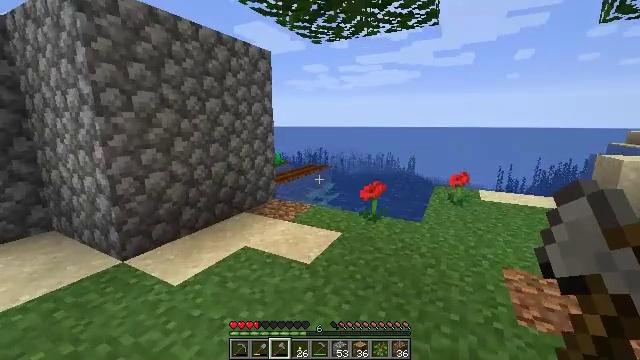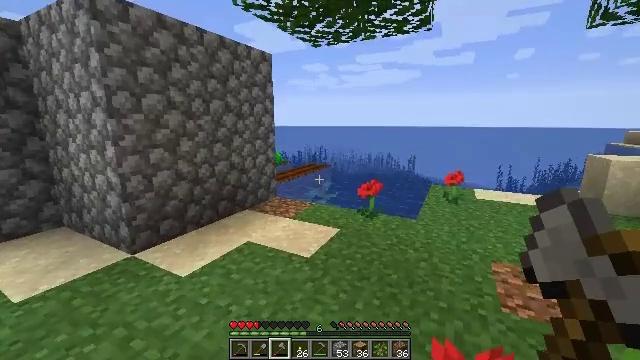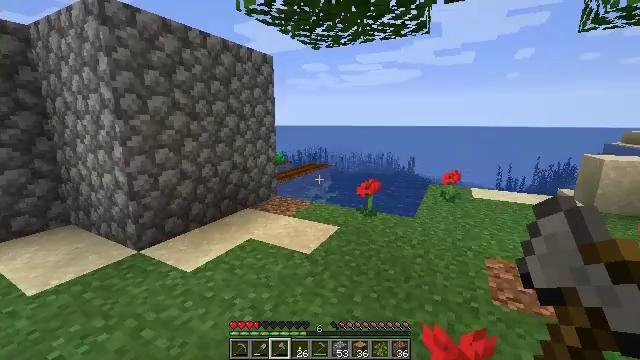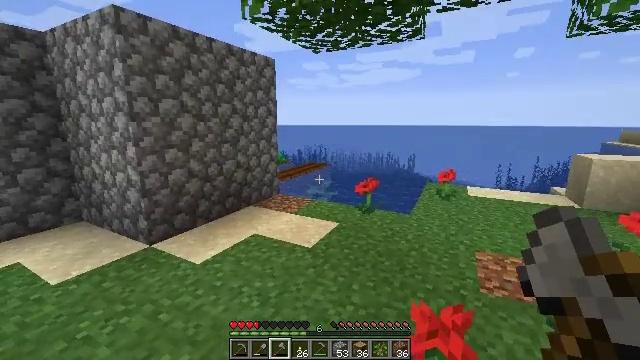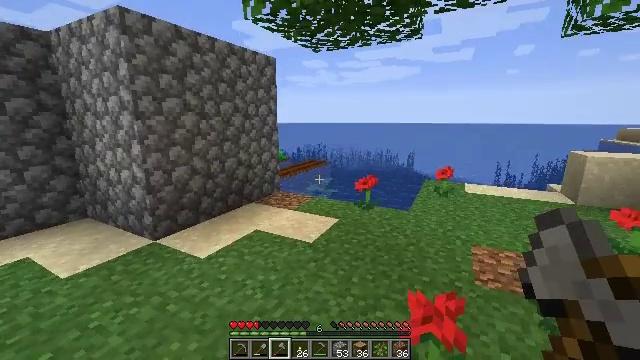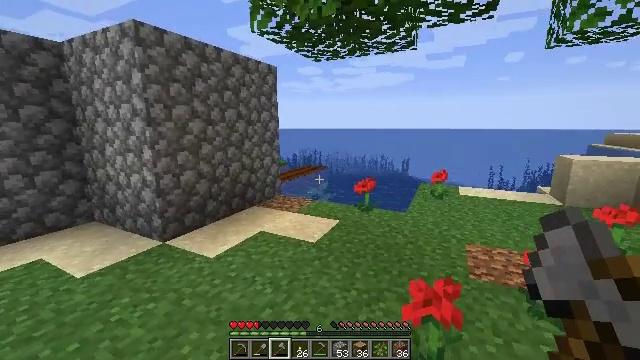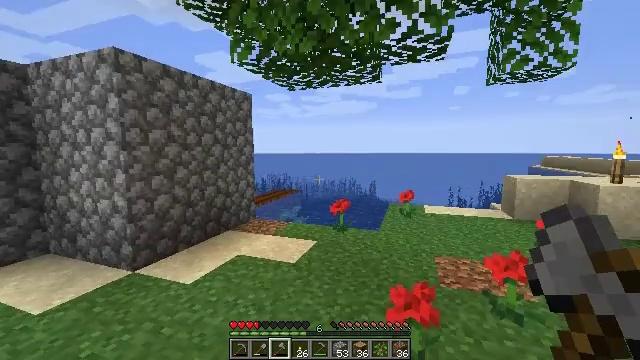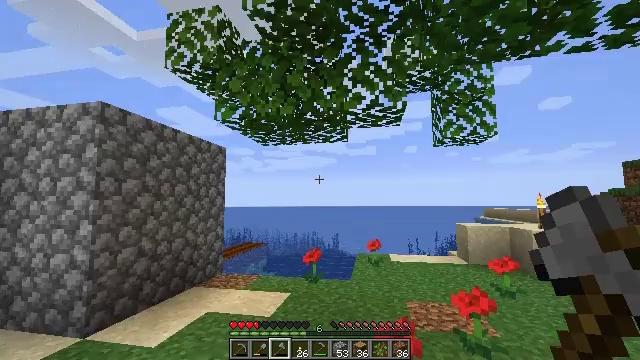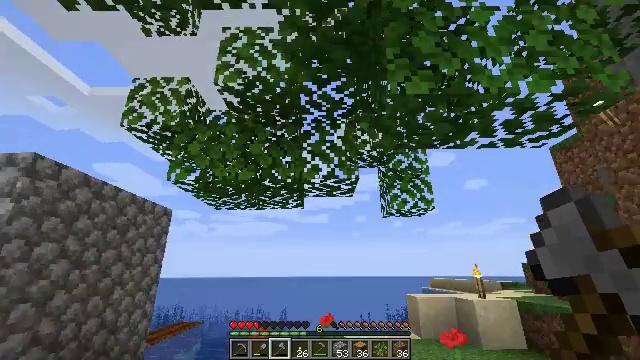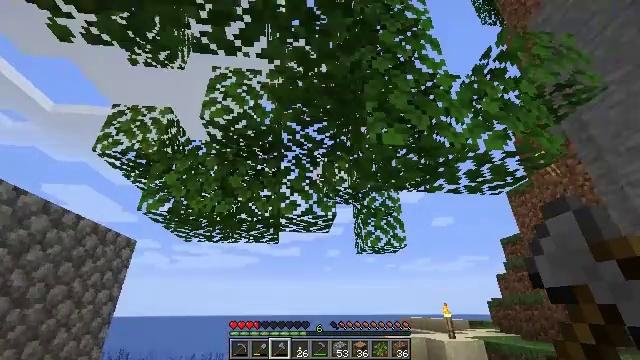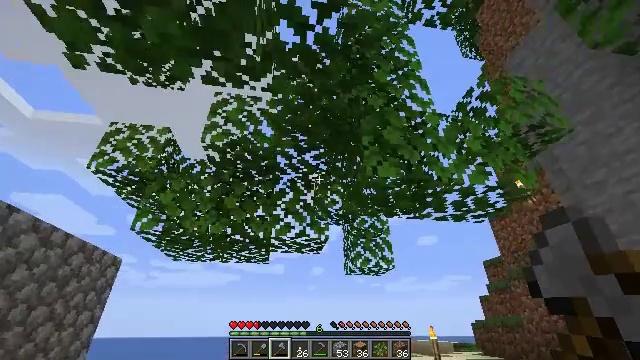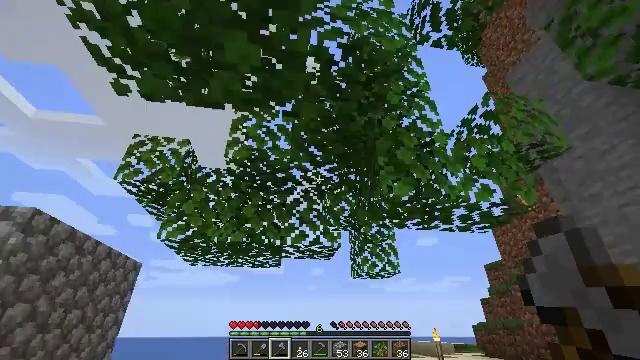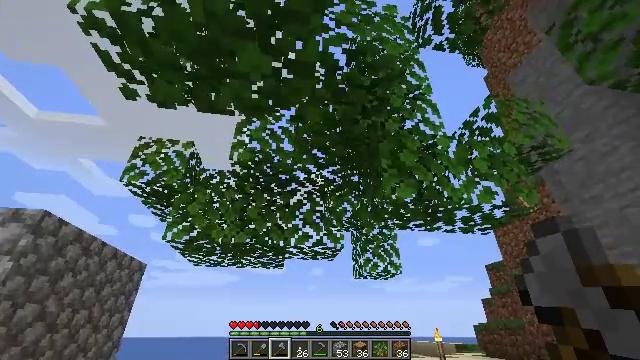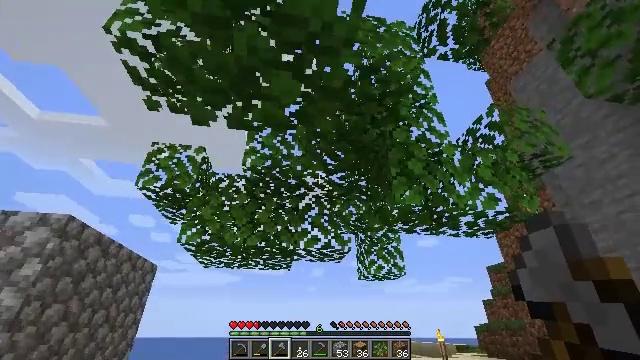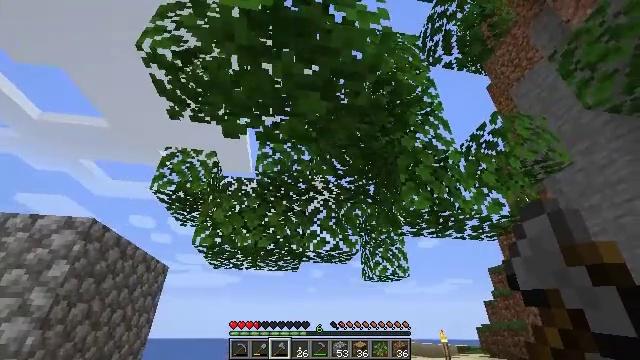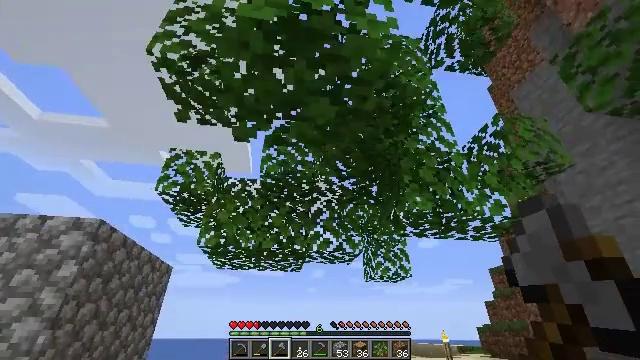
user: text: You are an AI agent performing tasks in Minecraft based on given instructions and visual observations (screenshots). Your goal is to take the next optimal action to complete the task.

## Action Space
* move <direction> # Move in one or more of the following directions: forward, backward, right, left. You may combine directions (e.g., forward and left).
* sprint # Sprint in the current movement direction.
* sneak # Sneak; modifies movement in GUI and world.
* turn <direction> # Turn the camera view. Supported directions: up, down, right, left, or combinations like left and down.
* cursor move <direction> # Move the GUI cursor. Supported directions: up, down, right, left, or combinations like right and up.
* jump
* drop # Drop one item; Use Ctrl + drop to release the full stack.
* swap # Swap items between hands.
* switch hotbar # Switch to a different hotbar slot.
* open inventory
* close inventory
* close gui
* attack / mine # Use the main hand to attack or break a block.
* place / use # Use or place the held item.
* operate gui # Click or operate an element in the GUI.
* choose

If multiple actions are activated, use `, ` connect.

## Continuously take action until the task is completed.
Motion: motion action
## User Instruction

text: Cut down the sugar cane stalks.
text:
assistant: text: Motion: move back
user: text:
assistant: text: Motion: move back
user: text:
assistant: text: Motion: move back
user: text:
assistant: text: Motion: move back and move left
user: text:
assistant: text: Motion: move back and move left, turn right and up
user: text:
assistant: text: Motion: move back and move left, turn right and up
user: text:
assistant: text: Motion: move back and move left, turn right and up
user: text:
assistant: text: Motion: move back and move left, turn right and up
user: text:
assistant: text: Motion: move back and move left, turn right and up
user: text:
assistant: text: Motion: move back and move left, turn right and up
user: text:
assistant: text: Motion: move back and move left
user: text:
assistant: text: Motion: move back and move left
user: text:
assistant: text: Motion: move back and move left
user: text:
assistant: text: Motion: move back and move left
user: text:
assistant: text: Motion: move left
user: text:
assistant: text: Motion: move left, turn right
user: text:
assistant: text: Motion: move left, turn right and up
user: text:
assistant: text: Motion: move forward, turn right and up
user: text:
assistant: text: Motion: move forward
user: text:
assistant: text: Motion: move forward
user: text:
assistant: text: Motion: move forward
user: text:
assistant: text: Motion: move forward
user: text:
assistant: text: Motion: move forward, turn right and up
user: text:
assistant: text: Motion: move forward, turn right
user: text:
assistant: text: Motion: turn right
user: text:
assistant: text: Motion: turn right
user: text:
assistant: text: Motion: turn right
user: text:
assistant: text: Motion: turn right
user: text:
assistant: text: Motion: no_op
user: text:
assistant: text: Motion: no_op